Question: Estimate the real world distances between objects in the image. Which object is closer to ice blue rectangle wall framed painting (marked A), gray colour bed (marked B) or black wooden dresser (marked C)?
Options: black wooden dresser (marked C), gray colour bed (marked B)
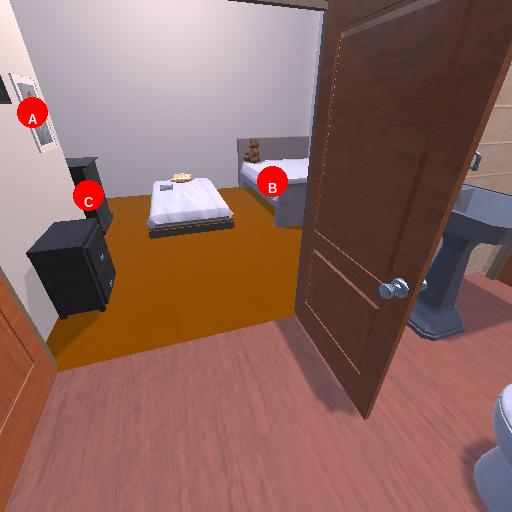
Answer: black wooden dresser (marked C)